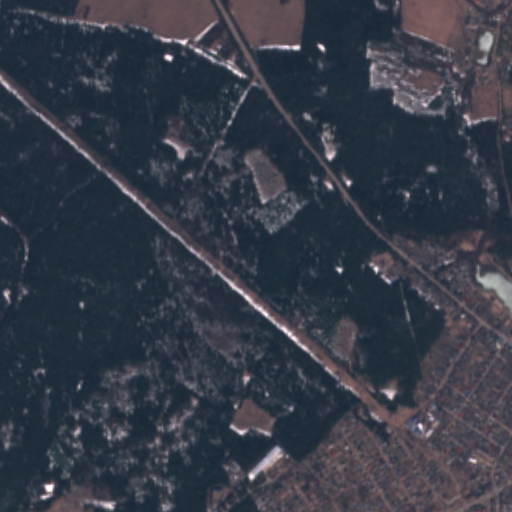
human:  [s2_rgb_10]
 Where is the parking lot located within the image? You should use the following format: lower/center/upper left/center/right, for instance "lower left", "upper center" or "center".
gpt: The parking lot is located in the lower right of the image.
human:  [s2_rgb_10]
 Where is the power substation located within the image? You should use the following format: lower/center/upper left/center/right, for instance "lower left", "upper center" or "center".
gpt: The power substation is located in the lower right of the image.
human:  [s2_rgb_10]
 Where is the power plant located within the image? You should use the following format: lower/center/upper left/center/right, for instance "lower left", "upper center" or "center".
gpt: There is no power plant in the image.